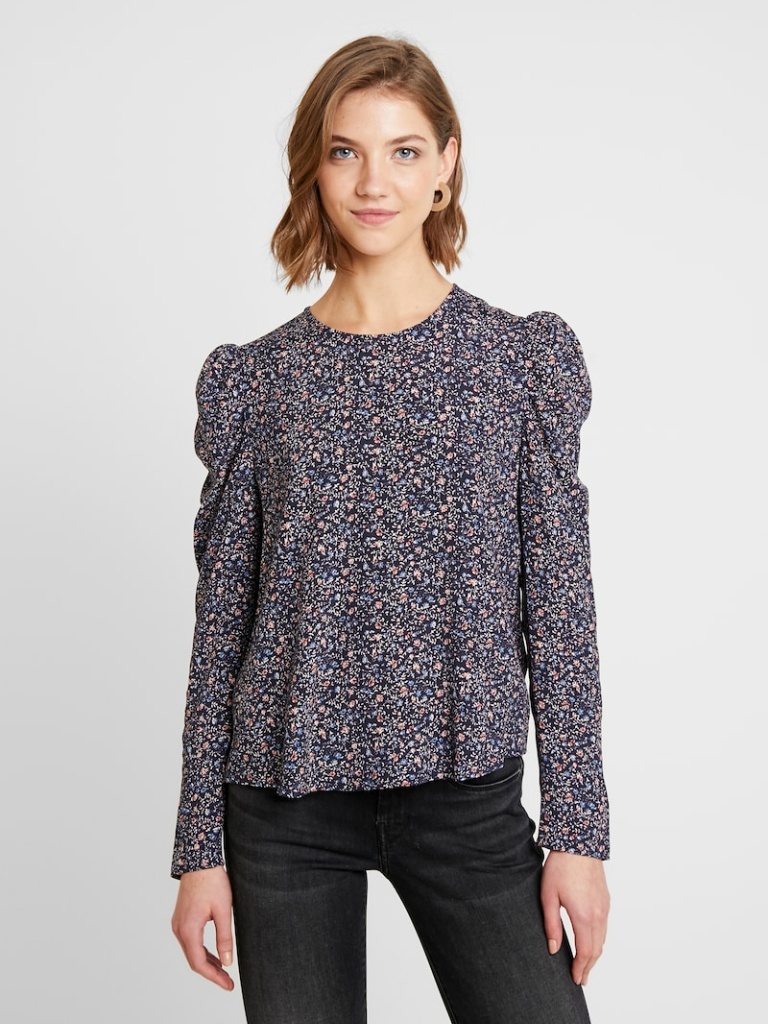
cotton relaxed a long-sleeved with the sleeves down hip length Untucked crew blouse